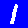
Digit: 1